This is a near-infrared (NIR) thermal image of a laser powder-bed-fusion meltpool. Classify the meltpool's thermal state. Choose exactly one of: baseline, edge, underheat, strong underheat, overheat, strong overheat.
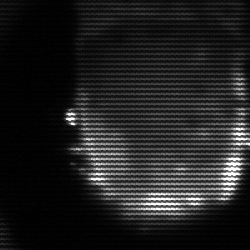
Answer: baseline